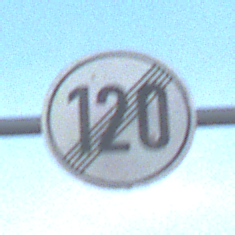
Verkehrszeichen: EndeGeschwindigkeit120
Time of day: SunriseSunset
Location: Outdoor (Beach)
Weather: PartlyCloudy
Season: NotSpecified
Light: Natural